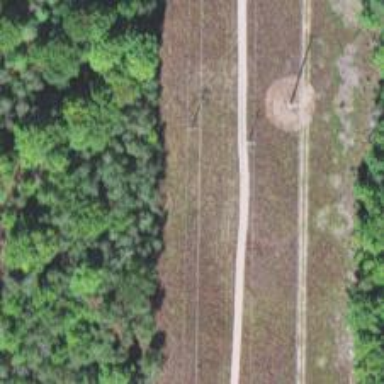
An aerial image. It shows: Power pole.